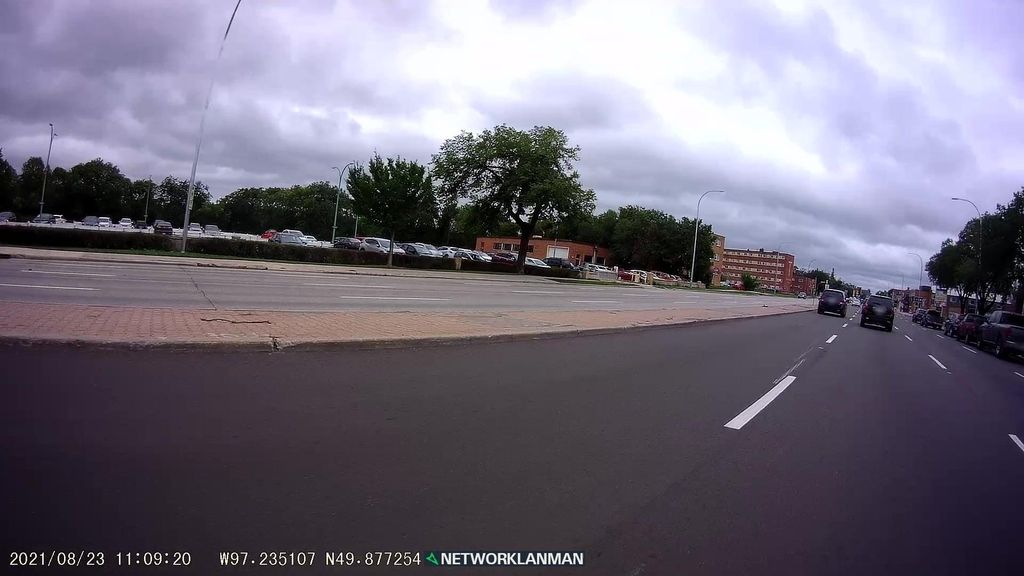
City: winnipeg